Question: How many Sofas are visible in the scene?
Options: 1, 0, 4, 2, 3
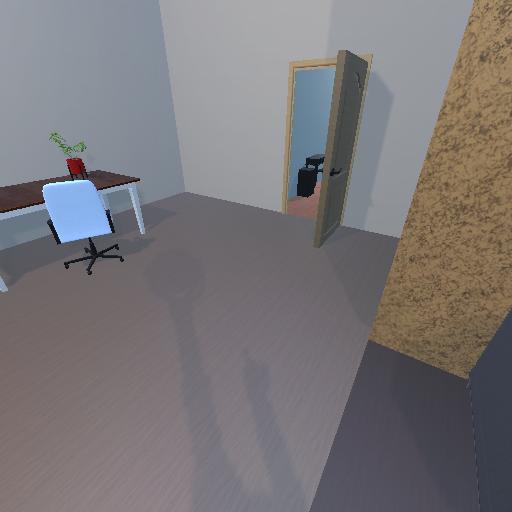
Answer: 1